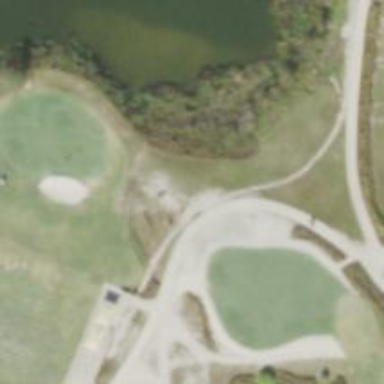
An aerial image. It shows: Path for both road and golf.